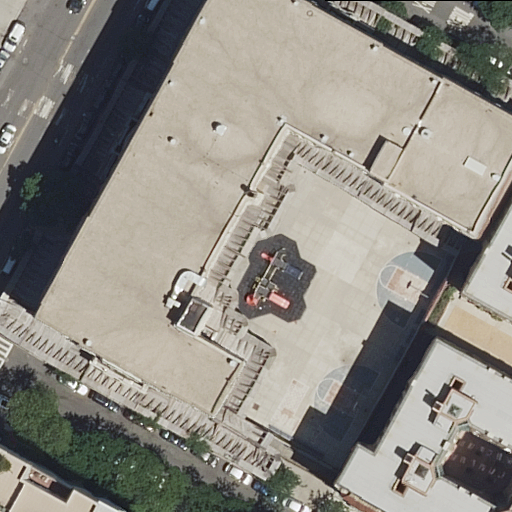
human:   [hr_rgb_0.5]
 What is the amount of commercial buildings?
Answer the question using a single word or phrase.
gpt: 0

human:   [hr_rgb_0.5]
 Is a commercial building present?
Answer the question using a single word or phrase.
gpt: no

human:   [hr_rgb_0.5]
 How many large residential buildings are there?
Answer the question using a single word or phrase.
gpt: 0

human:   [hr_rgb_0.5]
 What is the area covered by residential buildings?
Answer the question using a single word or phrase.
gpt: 329m2

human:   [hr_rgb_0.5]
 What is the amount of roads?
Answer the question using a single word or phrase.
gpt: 3

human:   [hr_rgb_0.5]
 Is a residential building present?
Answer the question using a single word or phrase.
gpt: yes

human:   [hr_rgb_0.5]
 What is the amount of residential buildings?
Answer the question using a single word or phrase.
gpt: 3

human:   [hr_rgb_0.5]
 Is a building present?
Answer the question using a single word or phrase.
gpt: yes

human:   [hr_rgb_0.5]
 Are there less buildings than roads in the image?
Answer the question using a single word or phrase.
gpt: no

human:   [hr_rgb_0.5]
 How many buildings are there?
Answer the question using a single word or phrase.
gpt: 4

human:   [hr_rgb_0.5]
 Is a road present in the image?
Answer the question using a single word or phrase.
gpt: yes

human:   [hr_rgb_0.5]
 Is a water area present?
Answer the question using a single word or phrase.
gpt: no

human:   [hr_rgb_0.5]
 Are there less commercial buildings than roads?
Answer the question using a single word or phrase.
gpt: yes

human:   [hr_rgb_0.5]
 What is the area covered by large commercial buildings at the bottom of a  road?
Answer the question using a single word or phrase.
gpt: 0m2

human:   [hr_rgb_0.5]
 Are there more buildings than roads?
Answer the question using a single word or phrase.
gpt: yes

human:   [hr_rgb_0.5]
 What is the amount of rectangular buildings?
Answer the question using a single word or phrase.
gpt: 2

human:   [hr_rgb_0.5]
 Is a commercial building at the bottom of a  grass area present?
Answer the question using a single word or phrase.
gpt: no

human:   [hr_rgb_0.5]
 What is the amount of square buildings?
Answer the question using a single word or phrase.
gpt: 0

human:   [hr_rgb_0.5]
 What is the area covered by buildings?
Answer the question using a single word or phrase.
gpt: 3565m2

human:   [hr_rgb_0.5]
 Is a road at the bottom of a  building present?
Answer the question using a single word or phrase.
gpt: yes

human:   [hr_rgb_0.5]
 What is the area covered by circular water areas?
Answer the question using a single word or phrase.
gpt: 0m2

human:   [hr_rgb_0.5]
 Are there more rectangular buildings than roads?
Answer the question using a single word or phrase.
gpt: no

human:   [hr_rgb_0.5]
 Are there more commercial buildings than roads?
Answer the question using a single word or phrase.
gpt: no

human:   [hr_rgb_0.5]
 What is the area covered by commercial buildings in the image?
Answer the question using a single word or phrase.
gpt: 0m2

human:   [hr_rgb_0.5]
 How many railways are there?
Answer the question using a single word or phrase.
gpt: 0

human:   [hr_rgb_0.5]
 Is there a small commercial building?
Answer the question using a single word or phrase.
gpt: no

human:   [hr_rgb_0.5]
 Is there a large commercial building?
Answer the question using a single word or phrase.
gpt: no

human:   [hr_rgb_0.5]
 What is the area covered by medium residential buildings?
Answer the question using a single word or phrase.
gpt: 241m2

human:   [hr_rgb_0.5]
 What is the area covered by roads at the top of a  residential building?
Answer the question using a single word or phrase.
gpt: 0m2

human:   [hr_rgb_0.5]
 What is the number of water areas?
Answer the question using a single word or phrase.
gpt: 0

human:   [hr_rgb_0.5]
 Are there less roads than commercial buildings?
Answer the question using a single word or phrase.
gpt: no

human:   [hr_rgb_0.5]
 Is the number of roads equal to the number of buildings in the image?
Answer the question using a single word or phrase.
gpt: no

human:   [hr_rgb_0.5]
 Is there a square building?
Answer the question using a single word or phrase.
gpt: no

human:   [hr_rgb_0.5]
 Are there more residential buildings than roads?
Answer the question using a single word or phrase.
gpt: no

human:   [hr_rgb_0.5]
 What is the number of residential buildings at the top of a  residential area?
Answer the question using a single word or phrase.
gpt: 0

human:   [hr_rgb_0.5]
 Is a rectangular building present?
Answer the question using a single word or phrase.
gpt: yes

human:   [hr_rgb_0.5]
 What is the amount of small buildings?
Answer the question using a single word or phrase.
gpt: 1

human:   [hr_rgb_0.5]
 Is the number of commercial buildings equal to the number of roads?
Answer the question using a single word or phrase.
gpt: no

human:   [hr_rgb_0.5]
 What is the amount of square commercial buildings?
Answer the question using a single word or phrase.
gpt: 0

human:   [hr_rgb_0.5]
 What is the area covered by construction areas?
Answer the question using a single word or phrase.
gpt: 0m2

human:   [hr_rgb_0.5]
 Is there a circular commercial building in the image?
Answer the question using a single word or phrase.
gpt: no

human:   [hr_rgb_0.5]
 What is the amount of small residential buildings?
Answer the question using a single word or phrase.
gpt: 1

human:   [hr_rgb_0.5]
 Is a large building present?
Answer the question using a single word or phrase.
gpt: yes

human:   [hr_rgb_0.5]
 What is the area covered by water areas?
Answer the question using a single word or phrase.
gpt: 0m2

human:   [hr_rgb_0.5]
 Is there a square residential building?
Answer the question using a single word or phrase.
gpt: no

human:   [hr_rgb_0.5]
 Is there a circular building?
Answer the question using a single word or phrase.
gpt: no

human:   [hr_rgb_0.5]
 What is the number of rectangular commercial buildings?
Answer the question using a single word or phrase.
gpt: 0

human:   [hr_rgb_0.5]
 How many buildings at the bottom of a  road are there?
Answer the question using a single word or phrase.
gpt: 3

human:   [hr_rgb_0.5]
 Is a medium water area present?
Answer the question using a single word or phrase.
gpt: no

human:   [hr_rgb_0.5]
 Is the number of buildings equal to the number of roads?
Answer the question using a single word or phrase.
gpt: no

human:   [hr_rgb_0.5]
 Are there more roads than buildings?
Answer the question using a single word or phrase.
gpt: no

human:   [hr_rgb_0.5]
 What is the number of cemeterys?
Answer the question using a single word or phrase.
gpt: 0

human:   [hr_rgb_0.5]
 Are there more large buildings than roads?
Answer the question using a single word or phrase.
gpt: no

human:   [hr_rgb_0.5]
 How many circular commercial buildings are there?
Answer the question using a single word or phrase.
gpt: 0

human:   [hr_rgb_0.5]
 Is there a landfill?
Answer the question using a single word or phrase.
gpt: no

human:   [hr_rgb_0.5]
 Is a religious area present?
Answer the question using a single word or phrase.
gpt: no

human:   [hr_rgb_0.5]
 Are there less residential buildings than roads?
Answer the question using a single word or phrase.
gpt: no

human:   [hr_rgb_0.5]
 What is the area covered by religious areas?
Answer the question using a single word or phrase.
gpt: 0m2

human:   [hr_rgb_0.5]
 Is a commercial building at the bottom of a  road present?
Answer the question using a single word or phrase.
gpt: no

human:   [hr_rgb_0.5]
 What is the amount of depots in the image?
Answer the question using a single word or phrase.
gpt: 0

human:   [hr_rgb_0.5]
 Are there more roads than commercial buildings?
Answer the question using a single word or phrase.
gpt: yes

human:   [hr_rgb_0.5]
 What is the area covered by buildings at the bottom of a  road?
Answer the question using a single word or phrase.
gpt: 329m2

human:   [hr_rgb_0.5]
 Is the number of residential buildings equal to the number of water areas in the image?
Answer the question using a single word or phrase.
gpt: no

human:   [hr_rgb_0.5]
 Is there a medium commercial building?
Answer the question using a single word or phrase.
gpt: no